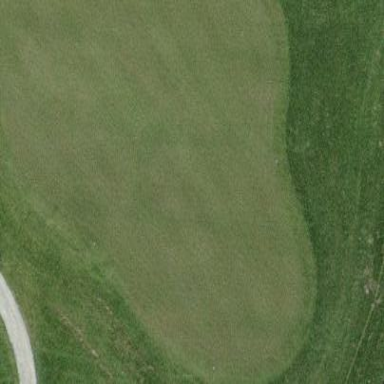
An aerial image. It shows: Golf green.